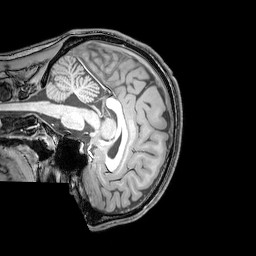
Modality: T1w
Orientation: sagittal
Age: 22
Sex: male
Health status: healthy
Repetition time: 0.081 s
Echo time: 0.037 s